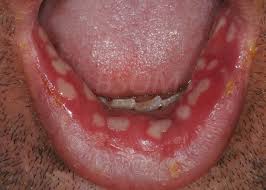
Condition: Mouth Ulcer